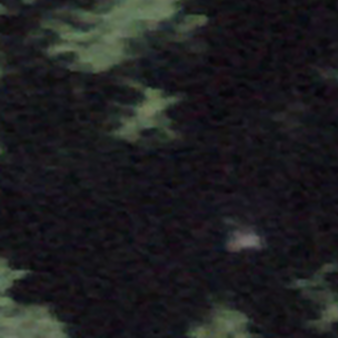
Label: other